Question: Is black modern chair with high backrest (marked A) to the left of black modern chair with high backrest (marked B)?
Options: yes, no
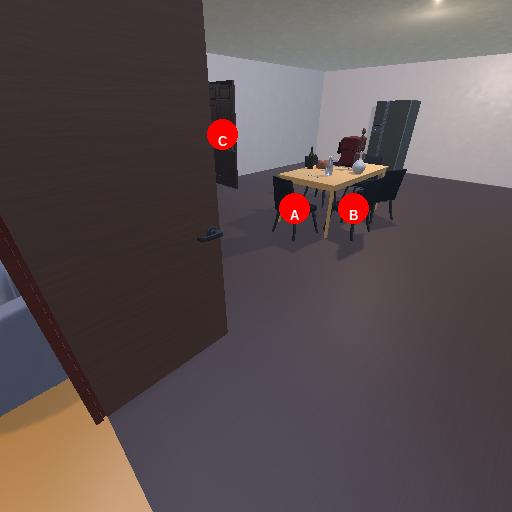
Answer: yes